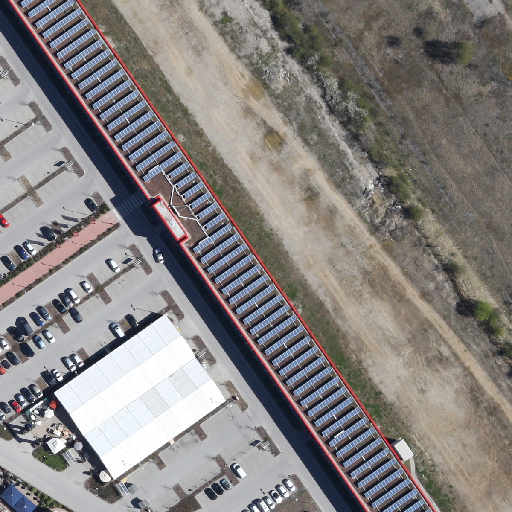
Referring expression: impervious surface